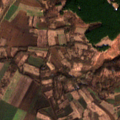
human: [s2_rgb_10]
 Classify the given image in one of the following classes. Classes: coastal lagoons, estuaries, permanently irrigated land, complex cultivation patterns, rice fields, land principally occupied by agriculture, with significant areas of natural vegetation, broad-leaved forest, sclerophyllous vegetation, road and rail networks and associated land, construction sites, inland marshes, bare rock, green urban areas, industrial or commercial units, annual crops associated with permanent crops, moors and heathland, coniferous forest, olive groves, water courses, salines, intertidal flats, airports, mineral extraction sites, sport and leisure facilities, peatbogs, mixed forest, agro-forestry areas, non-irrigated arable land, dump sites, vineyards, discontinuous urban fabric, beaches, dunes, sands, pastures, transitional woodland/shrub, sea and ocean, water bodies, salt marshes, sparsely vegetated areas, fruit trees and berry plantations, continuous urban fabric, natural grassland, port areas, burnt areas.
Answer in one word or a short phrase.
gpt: non-irrigated arable land, complex cultivation patterns, land principally occupied by agriculture, with significant areas of natural vegetation, broad-leaved forest, coniferous forest